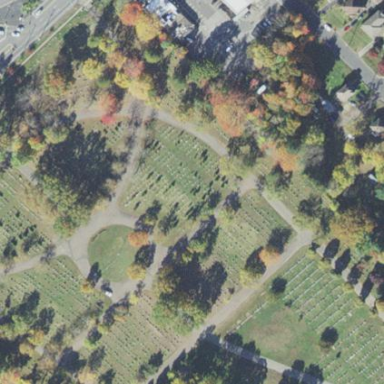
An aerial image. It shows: Cemetery.